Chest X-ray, AP view. Patient: 58 years old, sex M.
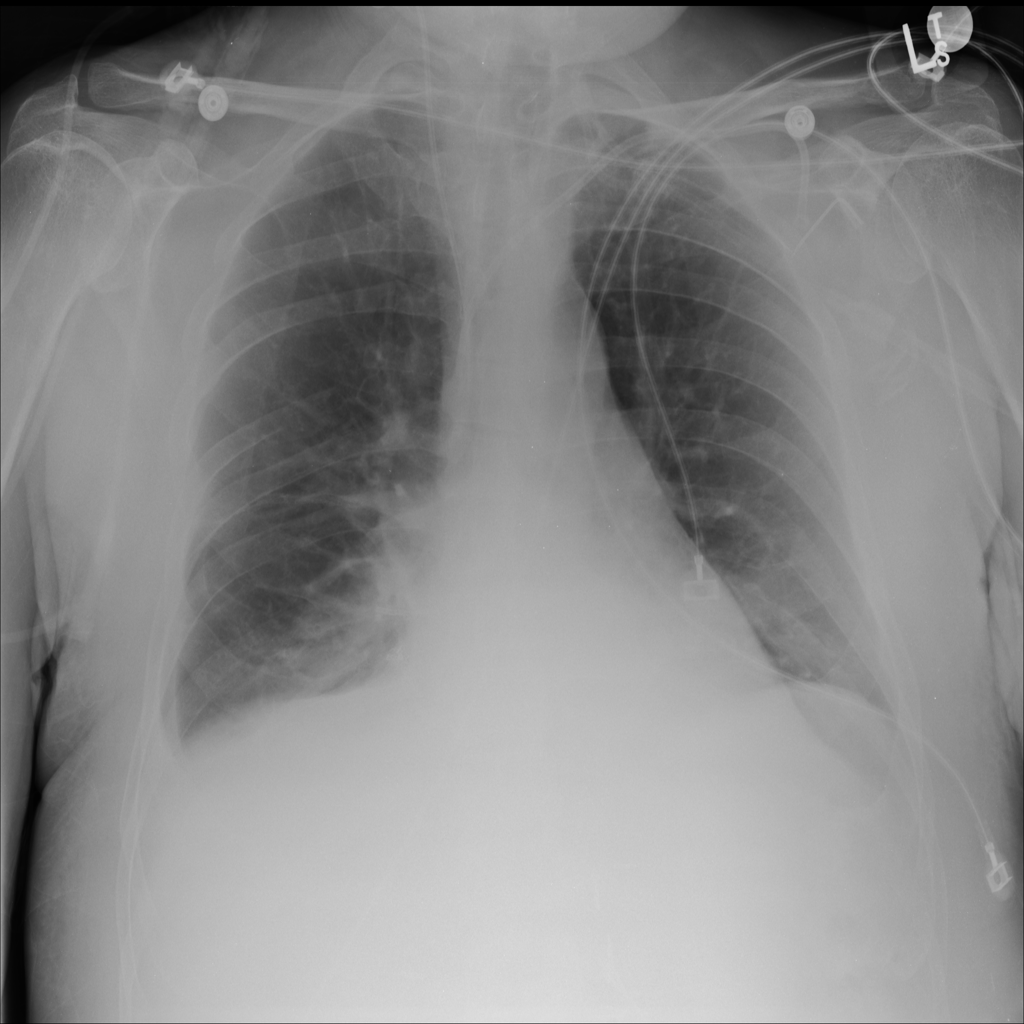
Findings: Atelectasis, Infiltration